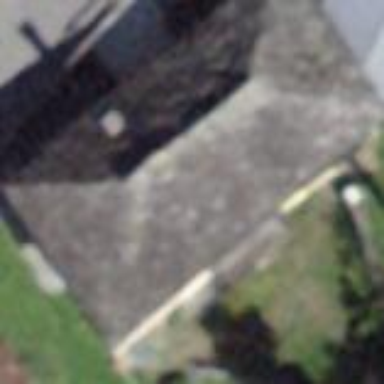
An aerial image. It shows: Detached building.